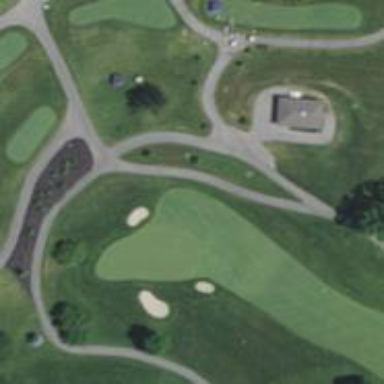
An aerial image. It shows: Asphalt path designated as golf cartpath.